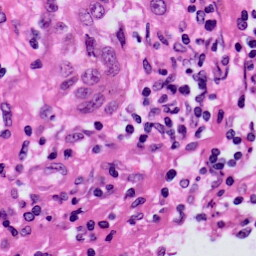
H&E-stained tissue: Skin